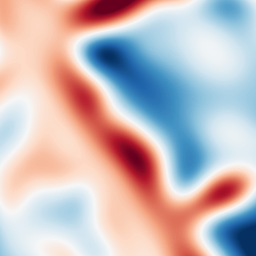
Category: multiscale
Decomposition family: log
Decomposition parameters: sigma: 20
Upsampling method: bicubic
Upsampling parameters: scale: 4
Upsampling scale: 4